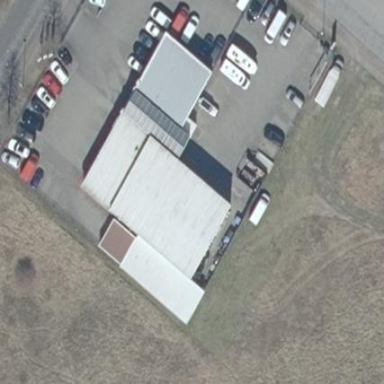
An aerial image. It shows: Car shop building.